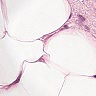
Metastatic tissue present: no